Question: I can change the background color for my 'TextBox' and 'PasswordBox' in the 'XAML' in my Windows Phone 8.1 project. But I noticed that when the 'TextBox' and 'PasswordBox' is in the "not selected state" (when I'm not typing in it) it has a light gray color.
Is there a way to change the light gray color to be white?

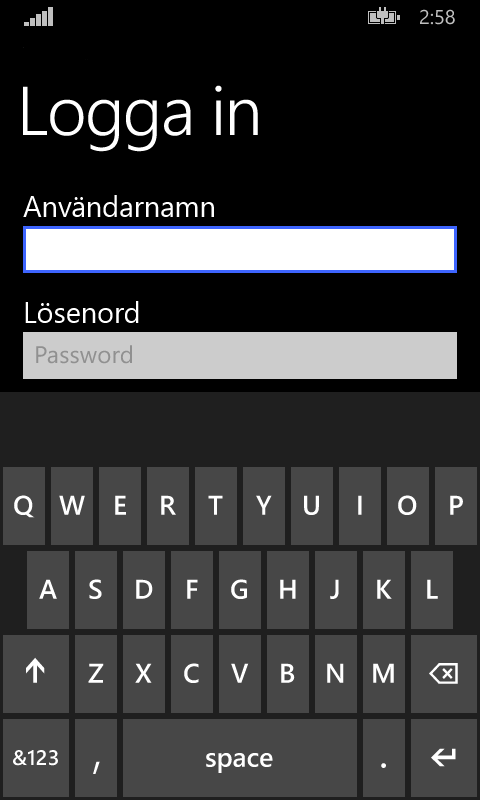
Answer: In App resources, override the following the properties:
'''
<x:Double x:Key="TextControlBackgroundThemeOpacity">1.0</x:Double>
<x:Double x:Key="TextControlBorderThemeOpacity">1.0</x:Double>
'''